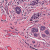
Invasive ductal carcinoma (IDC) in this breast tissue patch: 1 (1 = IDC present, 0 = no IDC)